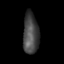
Tissue: skin
Cell type: Epithelial cells
Senescence score: 0.2489
Nuclear area (px): 630
Mean DAPI intensity: 70.135